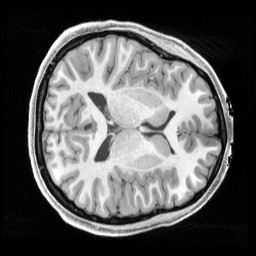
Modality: T1w
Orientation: axial
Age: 22
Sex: female
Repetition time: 2.4 s
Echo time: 0.00222 s